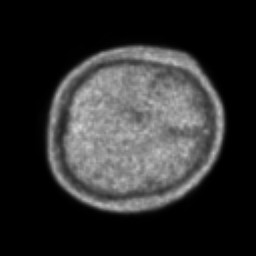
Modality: PET
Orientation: axial
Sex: male
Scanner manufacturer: ge